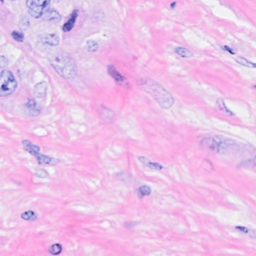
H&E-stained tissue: Breast